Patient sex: F
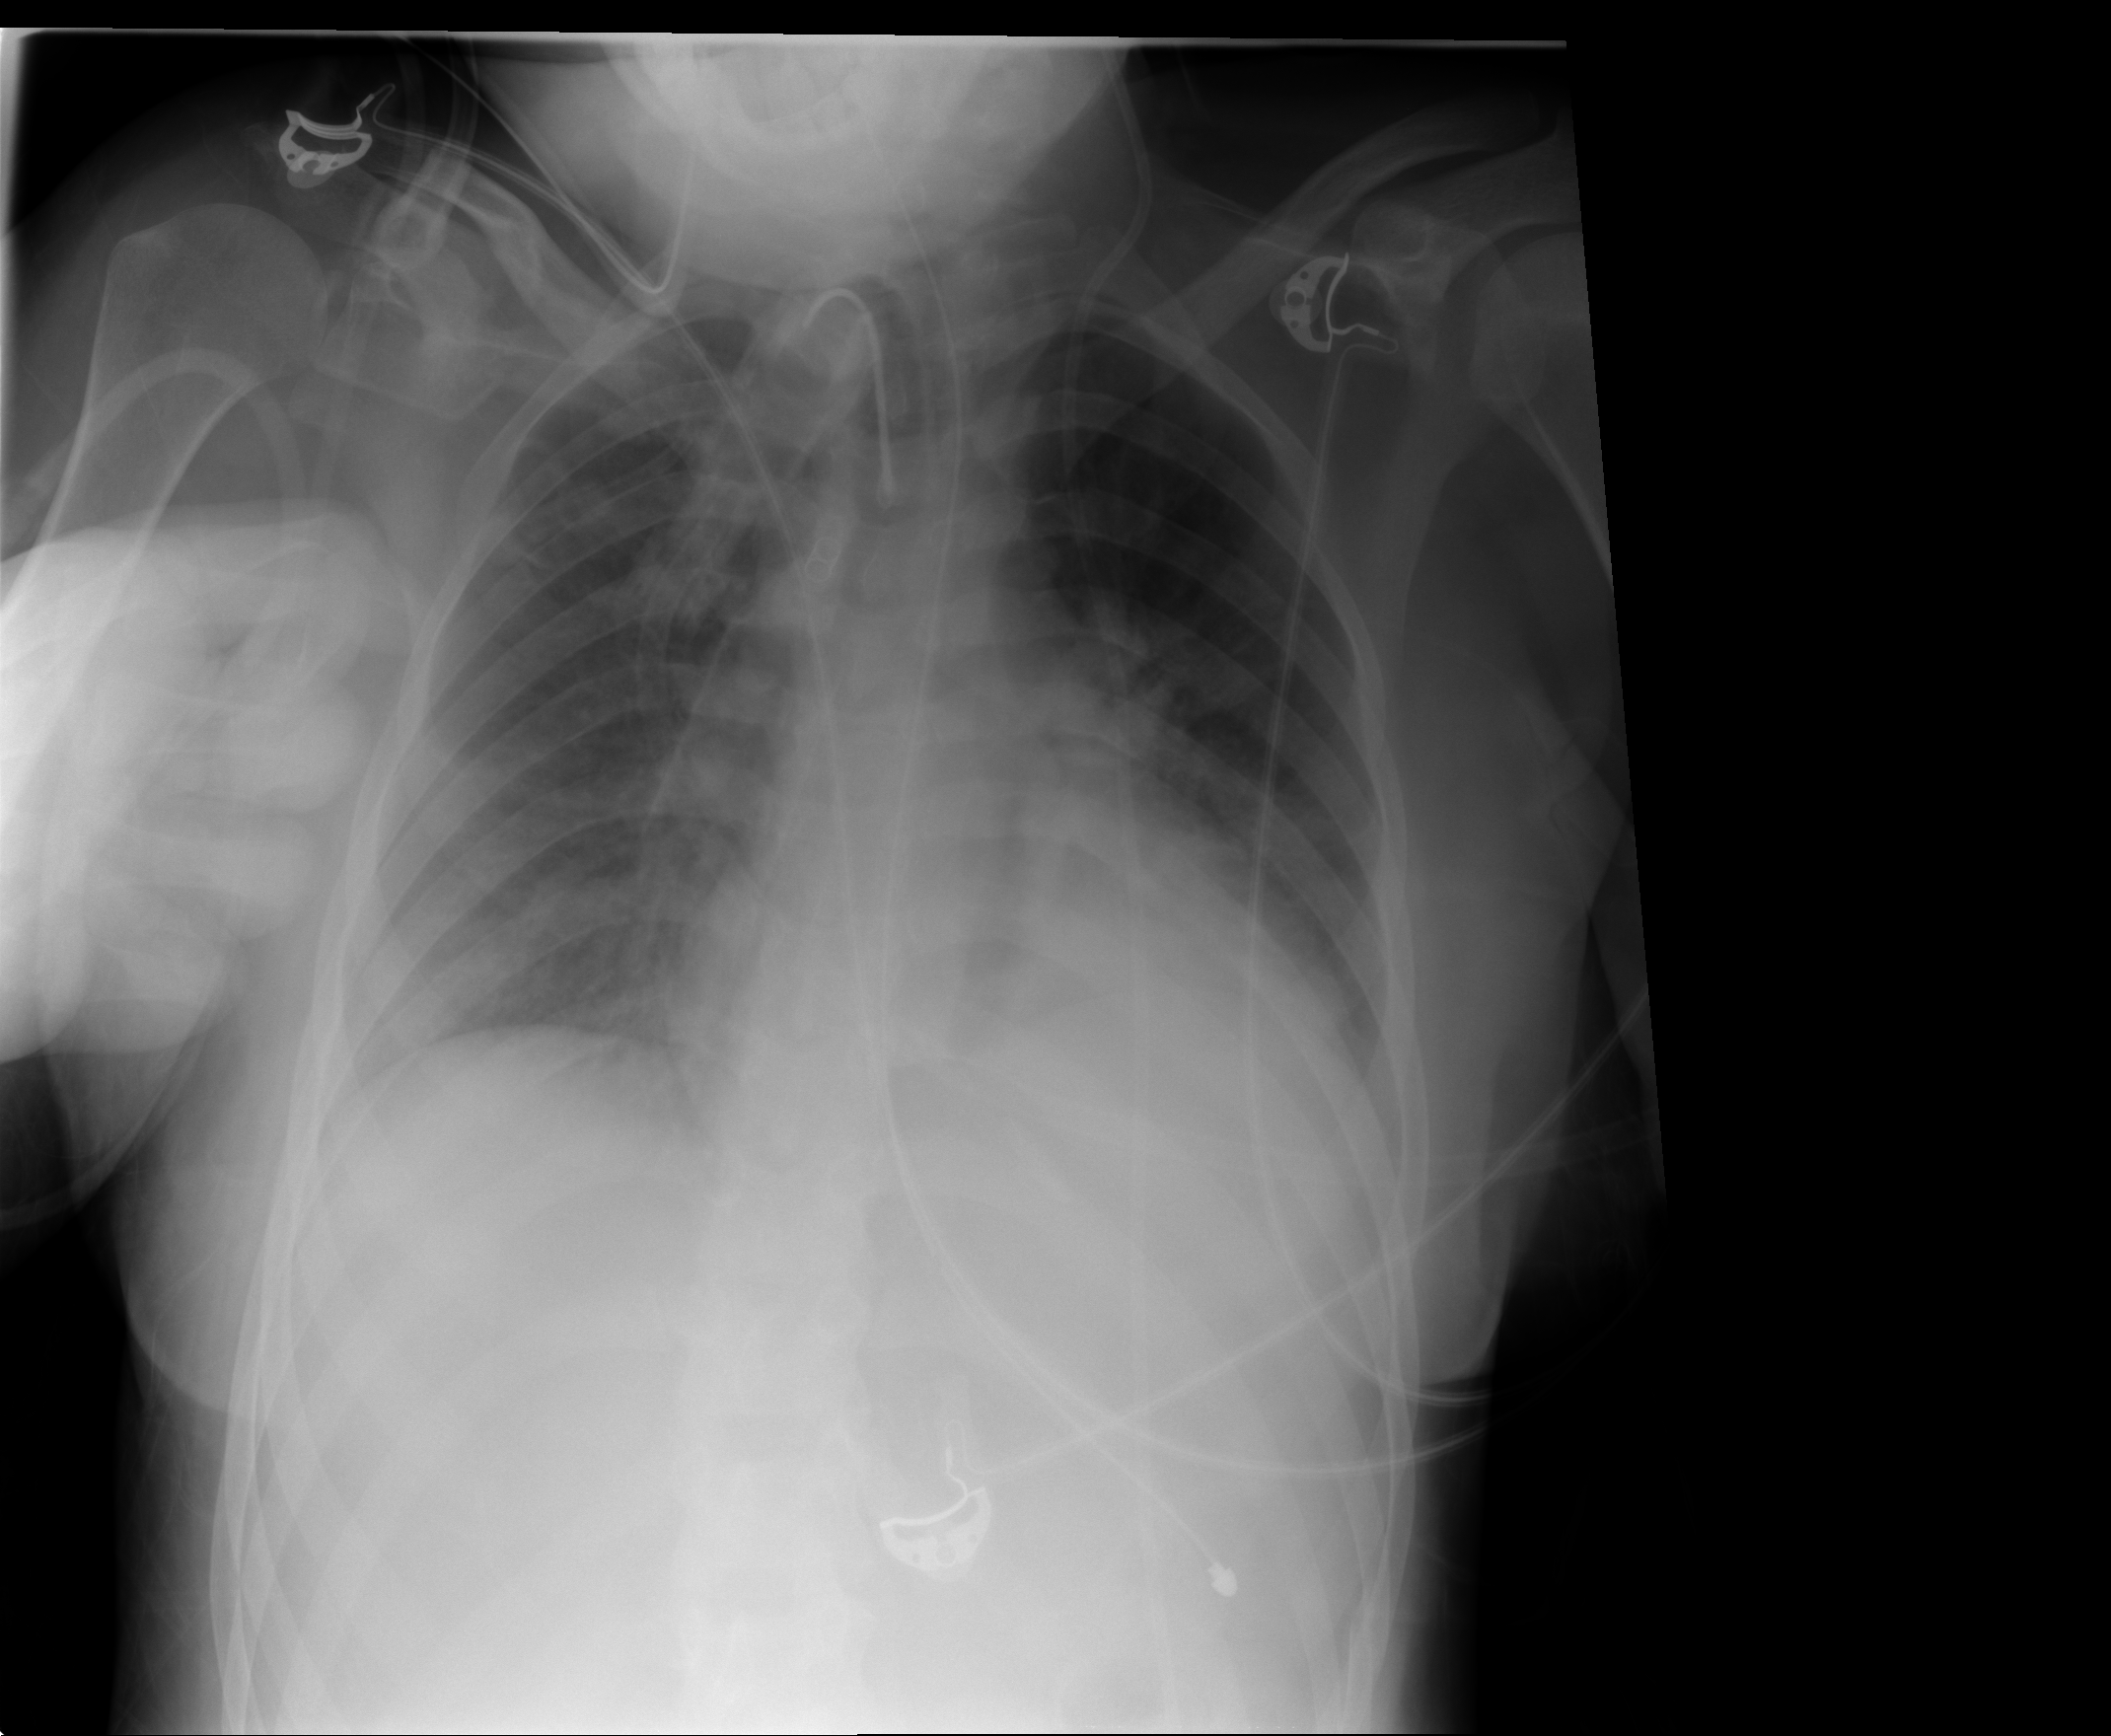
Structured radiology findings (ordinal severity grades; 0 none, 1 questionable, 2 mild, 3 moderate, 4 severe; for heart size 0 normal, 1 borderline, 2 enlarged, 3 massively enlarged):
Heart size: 2
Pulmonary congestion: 2
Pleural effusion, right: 0
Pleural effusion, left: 1
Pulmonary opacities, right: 2
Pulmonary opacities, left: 1
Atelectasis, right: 1
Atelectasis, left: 2